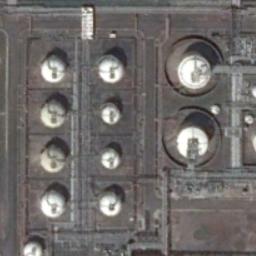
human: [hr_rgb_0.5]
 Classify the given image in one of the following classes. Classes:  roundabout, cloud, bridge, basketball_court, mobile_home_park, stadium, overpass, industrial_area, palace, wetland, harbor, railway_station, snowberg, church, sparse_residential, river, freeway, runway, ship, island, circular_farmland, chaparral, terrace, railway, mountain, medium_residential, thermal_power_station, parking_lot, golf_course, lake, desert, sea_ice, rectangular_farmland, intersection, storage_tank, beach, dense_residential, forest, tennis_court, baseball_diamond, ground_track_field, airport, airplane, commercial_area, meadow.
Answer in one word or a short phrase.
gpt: storage_tank